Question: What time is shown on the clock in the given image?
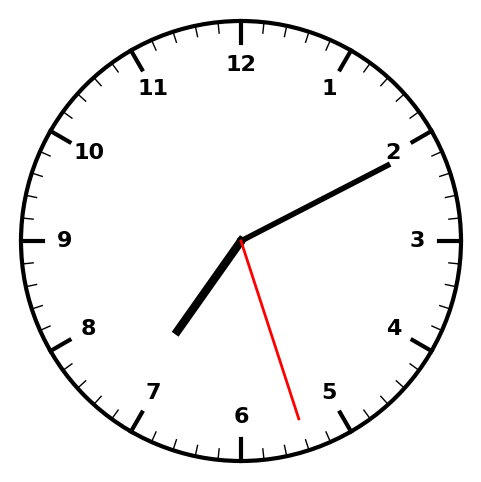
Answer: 07:10:27